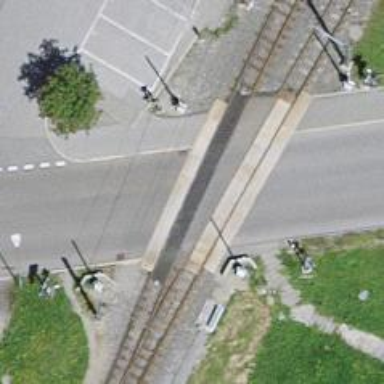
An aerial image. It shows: Automatic barrier level crossing with double half barrier.